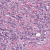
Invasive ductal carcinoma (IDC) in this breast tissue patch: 1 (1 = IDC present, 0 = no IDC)